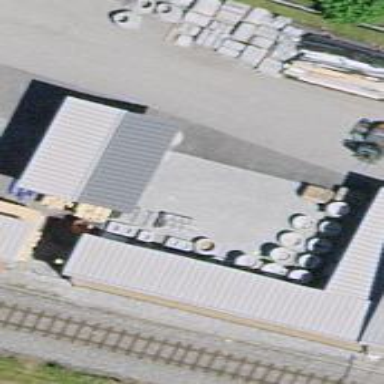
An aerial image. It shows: View of roof of building.